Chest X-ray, PA view. Patient: 34 years old, sex M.
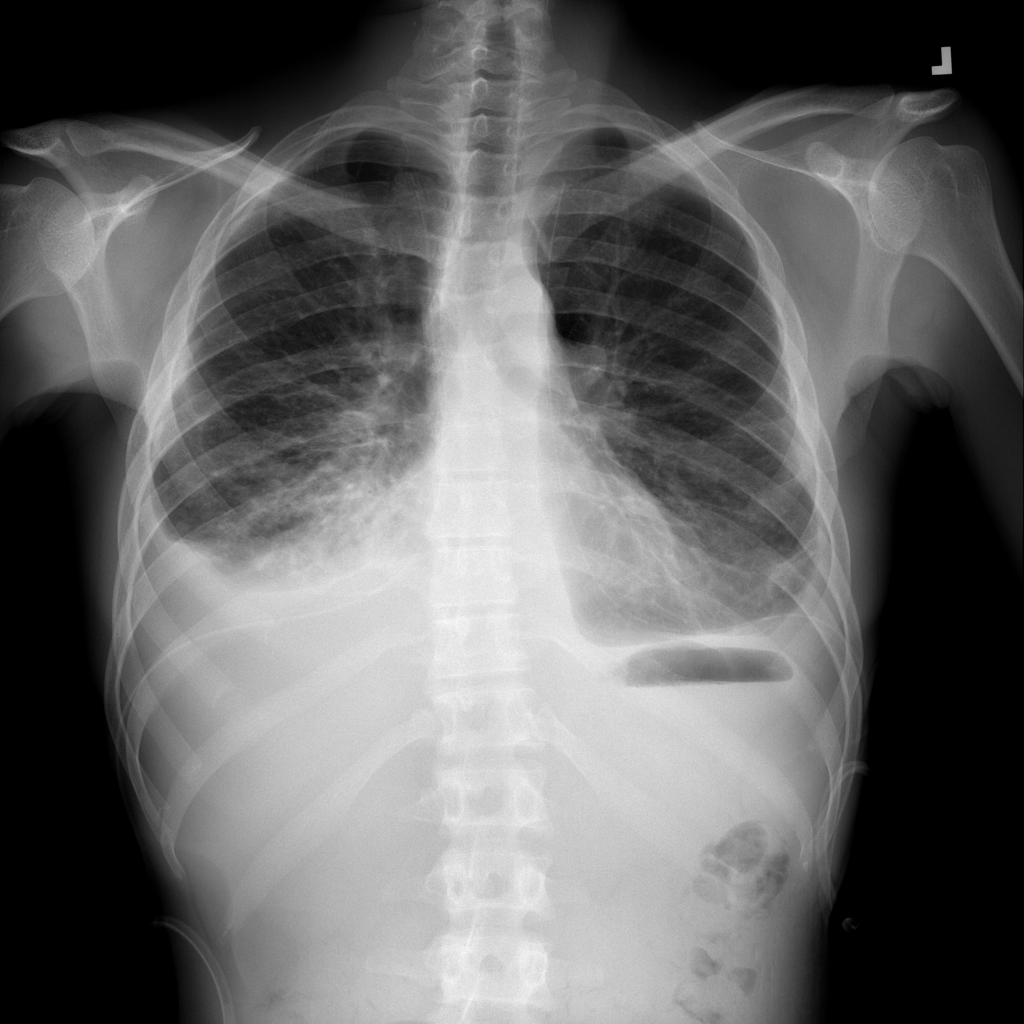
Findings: Effusion, Infiltration